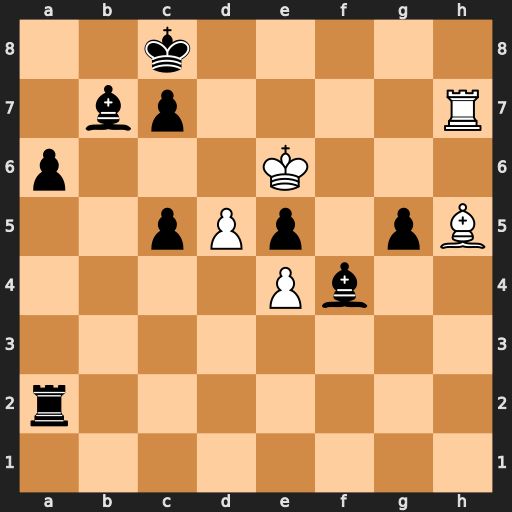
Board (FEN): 2k5/1bp4R/p3K3/2pPp1pB/4Pb2/8/r7/8
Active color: w
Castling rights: -
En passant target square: -
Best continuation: Rh8#